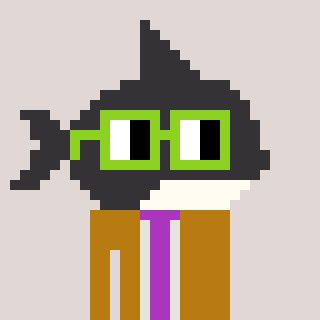
a pixel art character with square light green glasses, a orca-shaped head and a gold-colored body on a warm background